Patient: sex F, age 59
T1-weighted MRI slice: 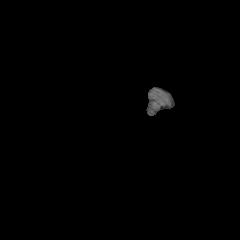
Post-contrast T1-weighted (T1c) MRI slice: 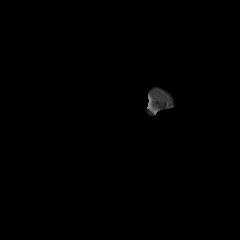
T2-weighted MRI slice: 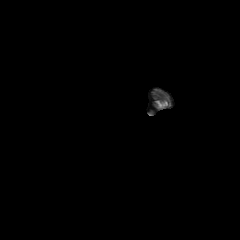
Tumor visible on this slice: no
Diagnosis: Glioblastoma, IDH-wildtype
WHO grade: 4